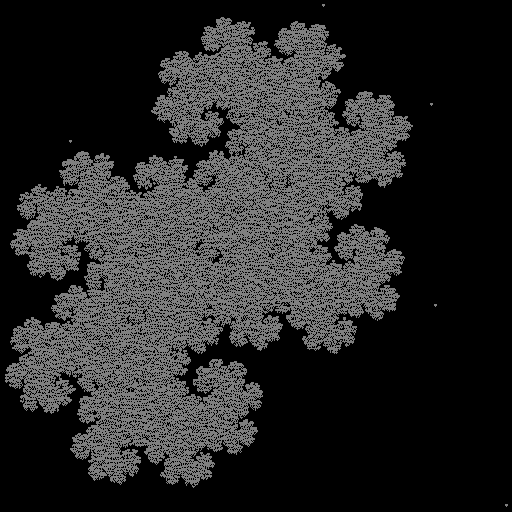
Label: dragon_curve